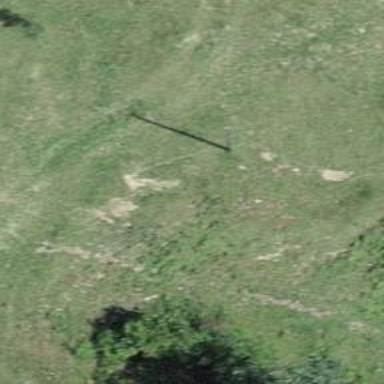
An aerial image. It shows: Utility pole in the area.